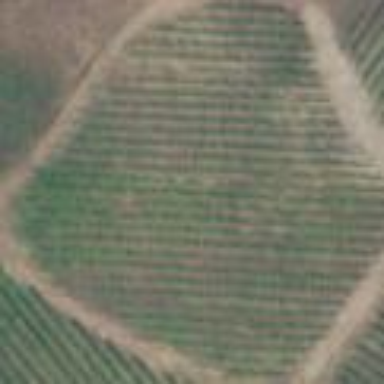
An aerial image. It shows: Vineyard growing grapes.